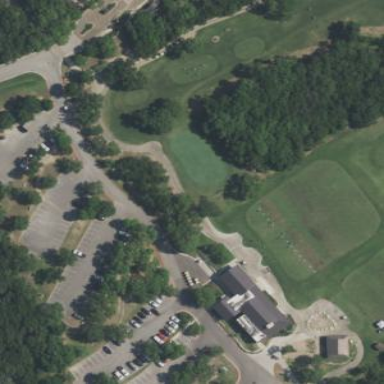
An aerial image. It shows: Area of rough grass used for golf.